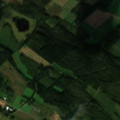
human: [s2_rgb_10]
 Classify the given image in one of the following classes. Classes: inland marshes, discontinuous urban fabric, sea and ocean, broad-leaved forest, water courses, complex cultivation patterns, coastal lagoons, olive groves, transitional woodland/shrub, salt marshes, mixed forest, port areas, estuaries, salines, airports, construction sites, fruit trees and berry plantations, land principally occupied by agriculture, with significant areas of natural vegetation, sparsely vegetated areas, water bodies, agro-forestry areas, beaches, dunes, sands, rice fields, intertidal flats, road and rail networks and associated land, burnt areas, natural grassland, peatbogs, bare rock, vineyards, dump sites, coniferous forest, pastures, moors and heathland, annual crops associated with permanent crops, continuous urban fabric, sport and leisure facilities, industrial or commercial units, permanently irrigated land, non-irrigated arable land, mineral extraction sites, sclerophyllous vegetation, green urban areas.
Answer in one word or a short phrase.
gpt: non-irrigated arable land, land principally occupied by agriculture, with significant areas of natural vegetation, coniferous forest, mixed forest